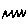
Label: zigzag